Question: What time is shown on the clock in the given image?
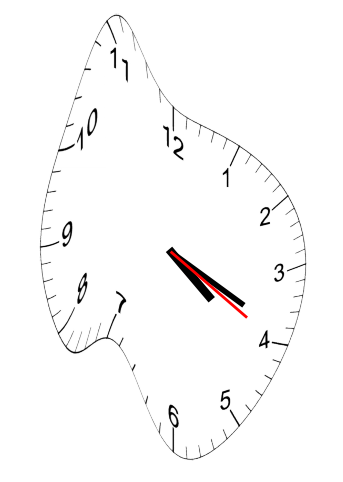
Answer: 04:19:20